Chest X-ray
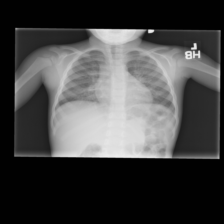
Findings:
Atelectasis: negative
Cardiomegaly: negative
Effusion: negative
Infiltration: negative
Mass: negative
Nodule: negative
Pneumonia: negative
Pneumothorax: negative
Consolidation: negative
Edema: negative
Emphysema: negative
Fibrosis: negative
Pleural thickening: negative
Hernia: negative